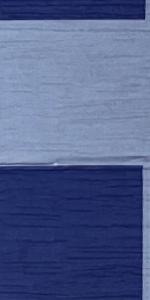
Label: Empty